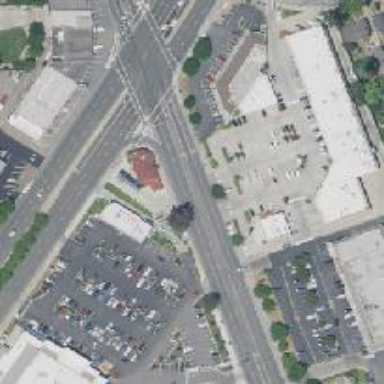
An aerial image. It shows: Marked road crossing.